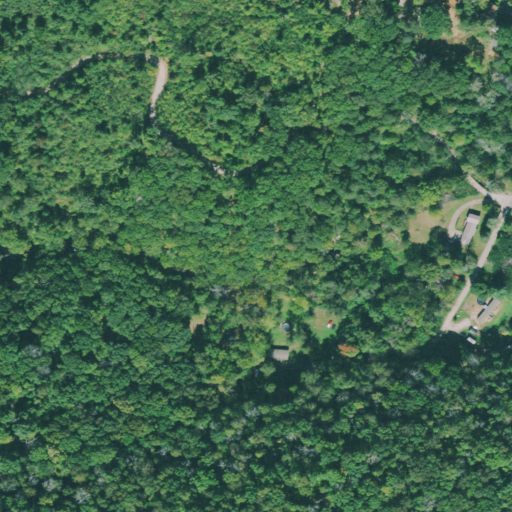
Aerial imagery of valley in Tennessee named Pickett Gulf containing deciduous forest, mixed forest, open development, low intensity development, and pasture